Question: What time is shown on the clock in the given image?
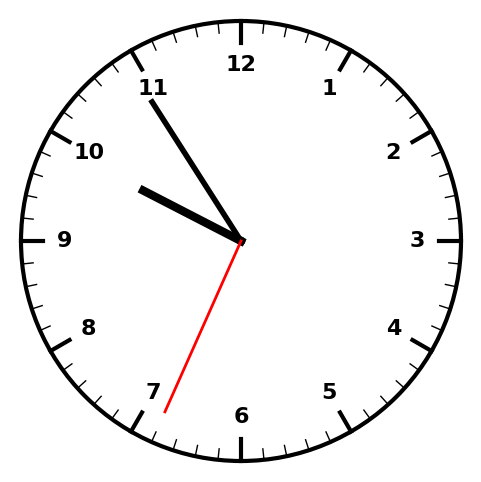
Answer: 09:54:34